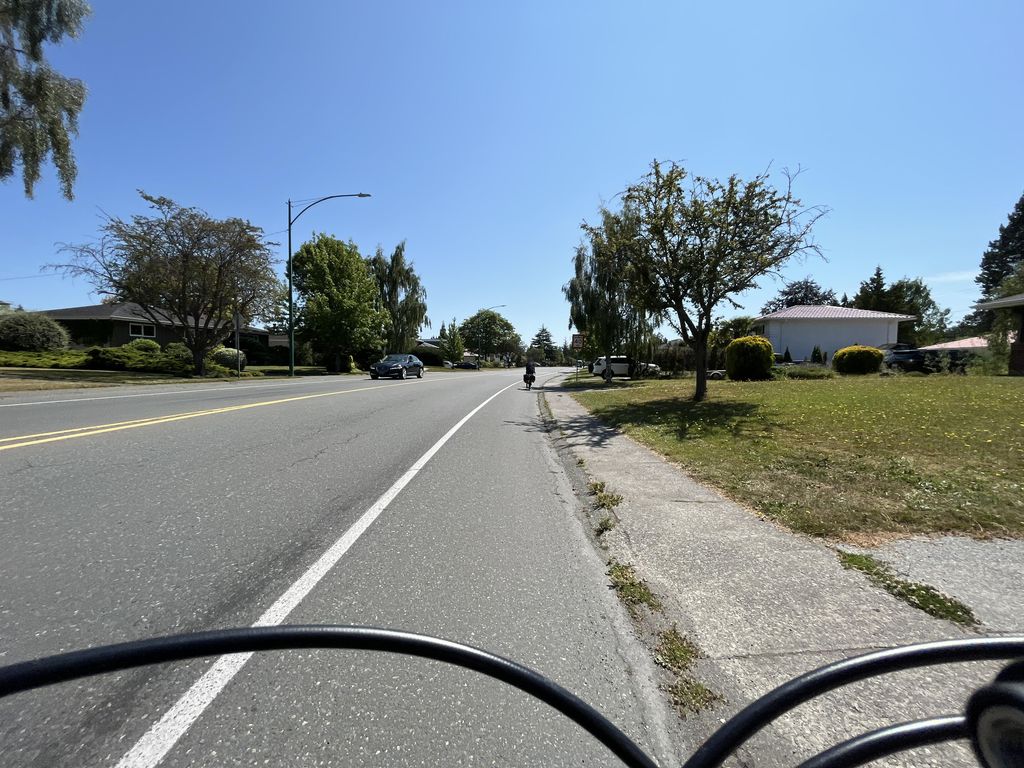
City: victoria